Chest X-ray. View position: PA
Patient age: 58
Patient sex: F
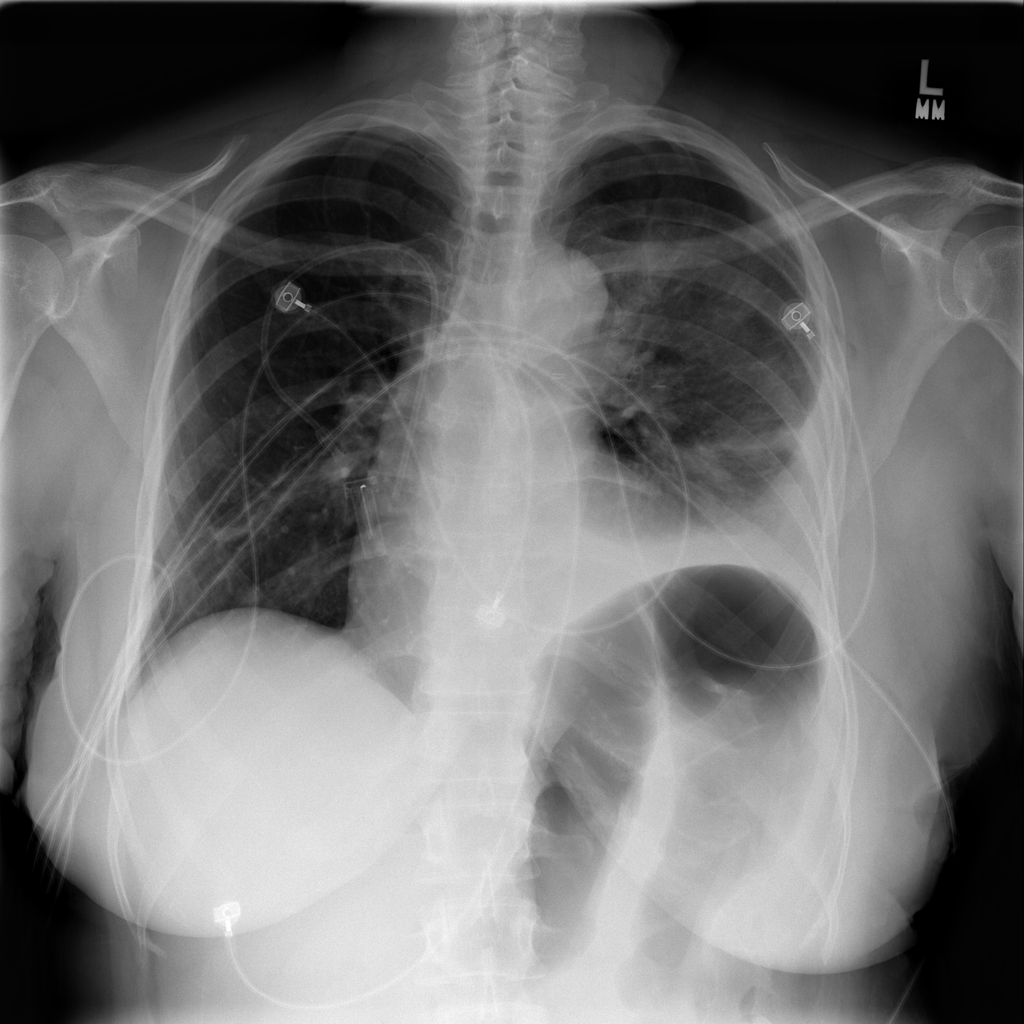
Finding: Pneumothorax